Question: I know this has been asked dozens of times before, but I can't figure out what (elementary) mistake I'm making here.
I have a program which presents a tabbed window. The number of tabs of a certain type is dynamically defined, so I created a UserControl (NTab) which inherits from Tab, that way I just need to append (or remove) another NTab to the TabControl and we're in business.
Now, each of these NTabs will have a DataGrid where the user inputs some X-Y coordinates. My thought was to create a NPoint class with X and Y properties and a List which I could bind to the DataGrid. To do so, I wrote the code below.
I understood that this would bind 'Points', which is an 'ICollectionView' of my 'List<NPoint>', to the 'DataGrid' at the end of the .xaml, however when I run the program I get an "empty" grid, as shown below. There is clearly a DataGrid there, but it isn't showing any data, evidently.

I compared my code with the code from <URL>, but haven't seen what's wrong in mine for it to not work while the tutorial does. Any ideas?
'''
public class NPoint : INotifyPropertyChanged
{
double _X;
double _Y;
public event PropertyChangedEventHandler PropertyChanged;
public double X
{
get { return _X; }
set
{
_X = value;
EmitPropertyChanged("X");
}
}
public double Y
{
get { return _Y; }
set
{
_Y = value;
EmitPropertyChanged("Y");
}
}
void EmitPropertyChanged(string property)
{
PropertyChanged(this, new PropertyChangedEventArgs(property));
}
public NPoint(double x, double y)
{
_X = x;
_Y = y;
}
}
'''
'''
<UserControl x:Class="WPF.NTab"
x:Name="ThisTab"
xmlns="http://schemas.microsoft.com/winfx/2006/xaml/presentation"
xmlns:x="http://schemas.microsoft.com/winfx/2006/xaml"
xmlns:mc="http://schemas.openxmlformats.org/markup-compatibility/2006"
xmlns:d="http://schemas.microsoft.com/expression/blend/2008"
xmlns:charting="clr-namespace:System.Windows.Forms.DataVisualization.Charting;assembly=System.Windows.Forms.DataVisualization"
xmlns:local="clr-namespace:WPF"
mc:Ignorable="d" >
<Grid>
<Grid.ColumnDefinitions>
<ColumnDefinition Width="Auto"></ColumnDefinition>
</Grid.ColumnDefinitions>
<Grid.RowDefinitions>
<RowDefinition Height="Auto"></RowDefinition>
<RowDefinition Height="Auto"></RowDefinition>
<RowDefinition Height="Auto"></RowDefinition>
<RowDefinition Height="Auto"></RowDefinition>
<RowDefinition Height="Auto"></RowDefinition>
</Grid.RowDefinitions>
<!-- ... -->
<Grid Grid.Row="1" Grid.Column="0">
<!-- ... -->
</Grid>
<Grid Grid.Row="2">
<!-- ... -->
</Grid>
<Grid Grid.Row="3">
<!-- ... -->
</Grid>
<DataGrid Grid.Row="4"
ItemsSource="{Binding Points, ElementName=ThisTab}"
AutoGenerateColumns="True" />
</Grid>
</UserControl>
'''
'''
public partial class NTab : UserControl
{
List<NPoint> _Points;
public ICollectionView Points {get; private set;}
public NTab()
{
InitializeComponent();
DataContext = this;
SetupCoords();
//nSections.ValueChanged += nSectionsChanged;
_Points = new List<NPoint>(3);
for (int i = 0; i < 3; i++)
_Points.Add(new NPoint(i, i));
Points = CollectionViewSource.GetDefaultView(_Points);
}
}
'''
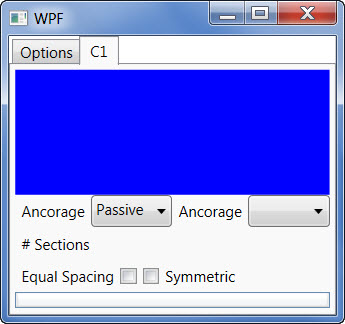
Answer: The DataGrid does not show data, because the binding does not work. Let's take a look at your existing binding:
'''
<DataGrid Grid.Row="4" ItemsSource="{Binding Points}" />
'''
The binding tries to access the points property of the DataContext of NTab. Whatever the NTab's DataContext, it does not seem to be your point list.
You should be able to fix the problem bei either setting the DataContext to the NTab instance with the property:
'''
public NTab()
{
...
Points = CollectionViewSource.GetDefaultView(_Points);
DataContext = this;
}
'''
or (preferably) you do a binding by element name in XAML:
'''
<UserControl x:Class="WPF.NTab" x:Name="thisNTab" ...>
...
<DataGrid Grid.Row="4" ItemsSource="{Binding Points, ElementName=thisNTab}" />
</UserControl>
'''
This alone will not yet give you the result, since the binding will not be aware if and when the property changes. Either implement the mechanism, or turn into a DependencyProperty. Below the code for the using a read-only DependencyProperty:
'''
private static readonly DependencyPropertyKey PointsPropertyKey =
DependencyProperty.RegisterReadOnly(
"Points",
typeof(ICollectionView),
typeof(NTab),
new PropertyMetadata(null)
);
public static DependencyProperty PointsProperty = PointsPropertyKey.DependencyProperty;
public ICollectionView Points
{
get { return (ICollectionView) GetValue(PointsProperty ); }
private set { SetValue(PointsPropertyKey, value); }
}
'''